Question: As you can see in the screenshot below, I have three users with usernames user1, user2 and user3 in the 'User' table. I am trying to use the code below to get (so that I can update later) the User object with username = "user1". I dont get anything, I just get error.

When the function below is run, this is printed:
> saveUserSalaryInfo() - found NOOO-NIL user matching pfquery criteria
This shows that it is always getting the error. Why? What am I doing wrong?
:
'''
func saveUserSalaryInfo() {
if PFUser.currentUser() != nil {
var query = PFQuery(className:"User")
query.whereKey("username", equalTo: "user1")
query.findObjectsInBackgroundWithBlock {
(users: [AnyObject]?, error: NSError?) -> Void in
if error != nil {
NSLog("saveUserSalaryInfo() - found some user matching pfquery criteria")
}
else {
NSLog("saveUserSalaryInfo() - found NOOO-NIL user matching pfquery criteria")
}
}
} else {
NSLog("found error - current User is not logged in")
}
}
'''
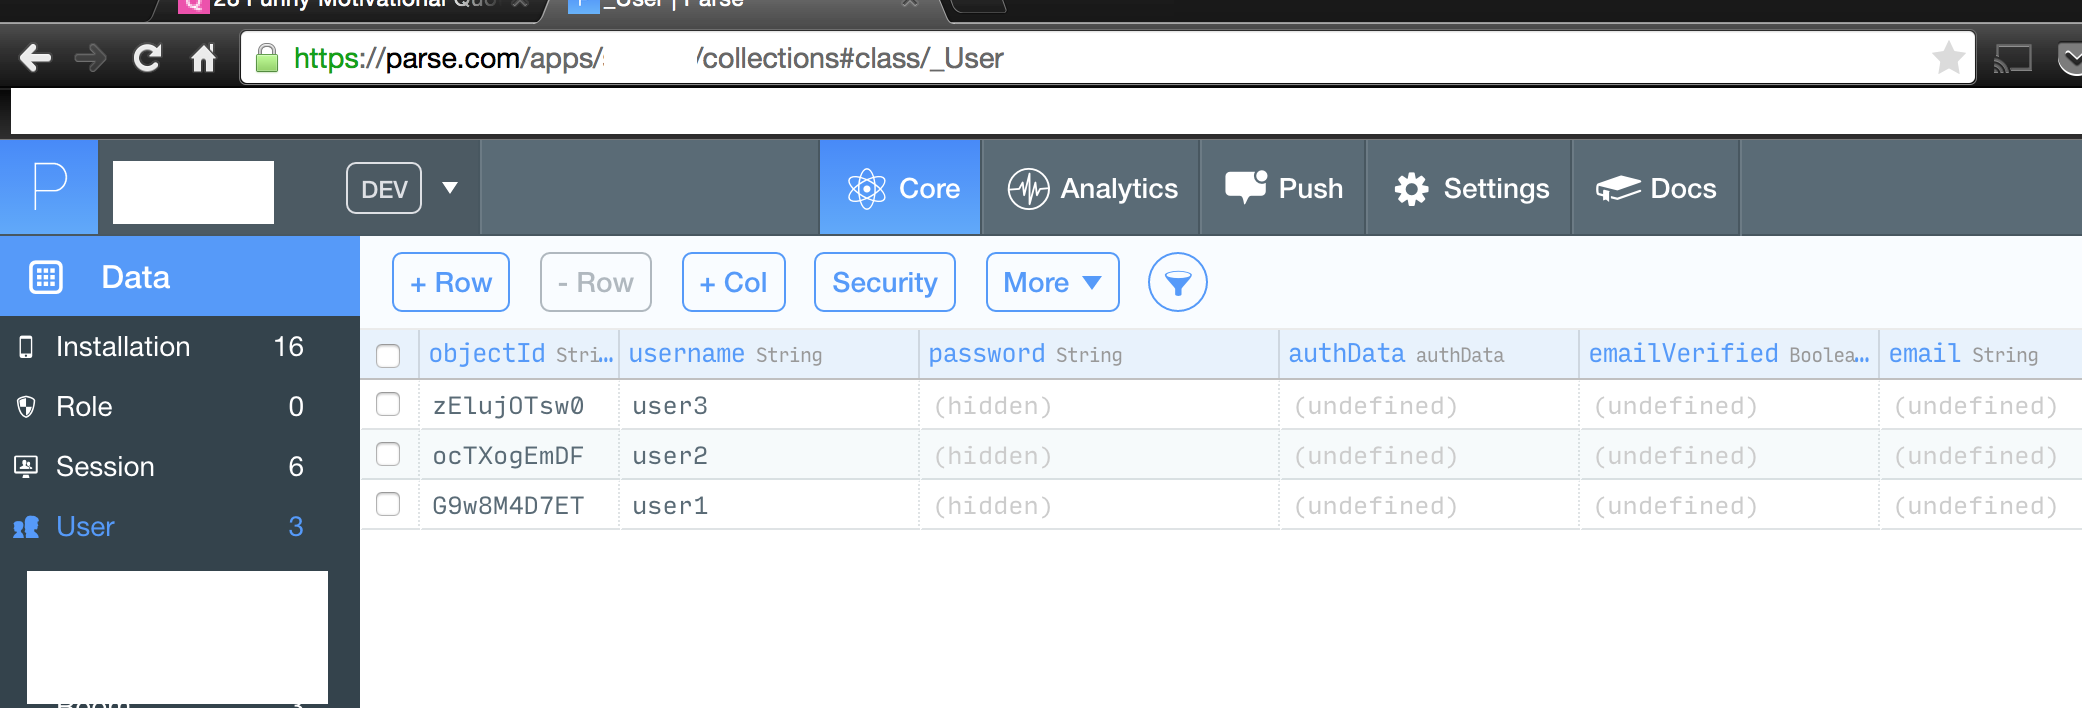
Answer: You are doing the test the other way around, if the error is nil that means no error happened
'''
if error == nil {
NSLog("No error")
} else {
NSLog("Error")
}
'''
Or to check if there is data use:
'''
if users != nil {
NSLog("Find Users")
} else {
NSLog("Didn't find users")
}
'''